Milling tool wear sample.
Tool blade image: 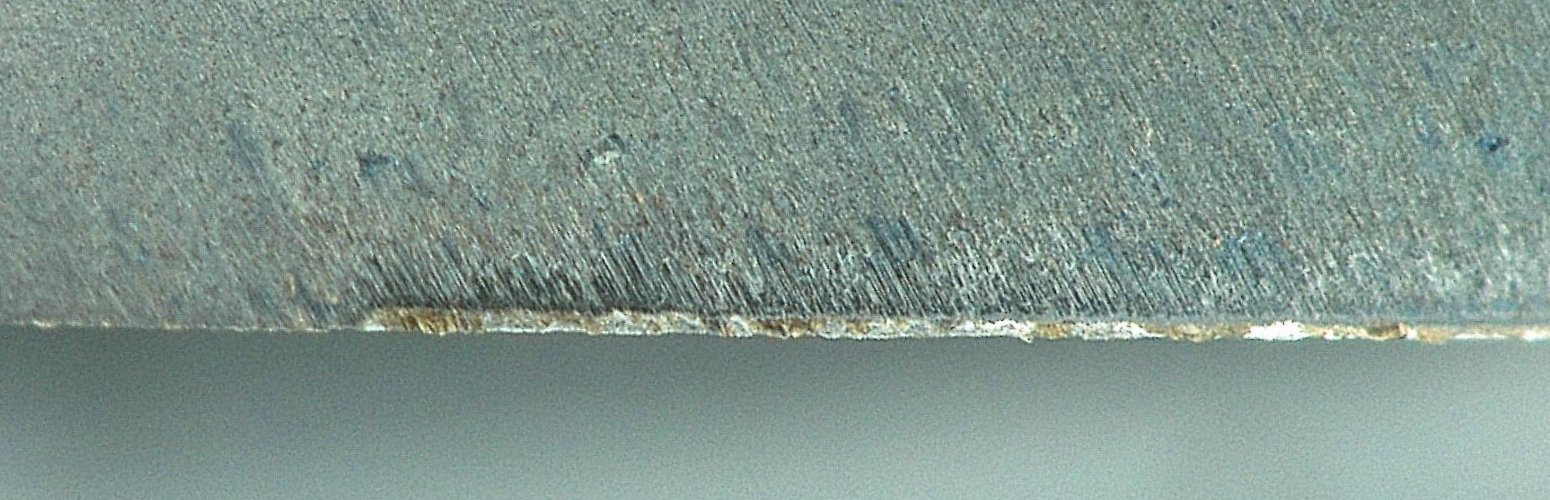
Chip image: 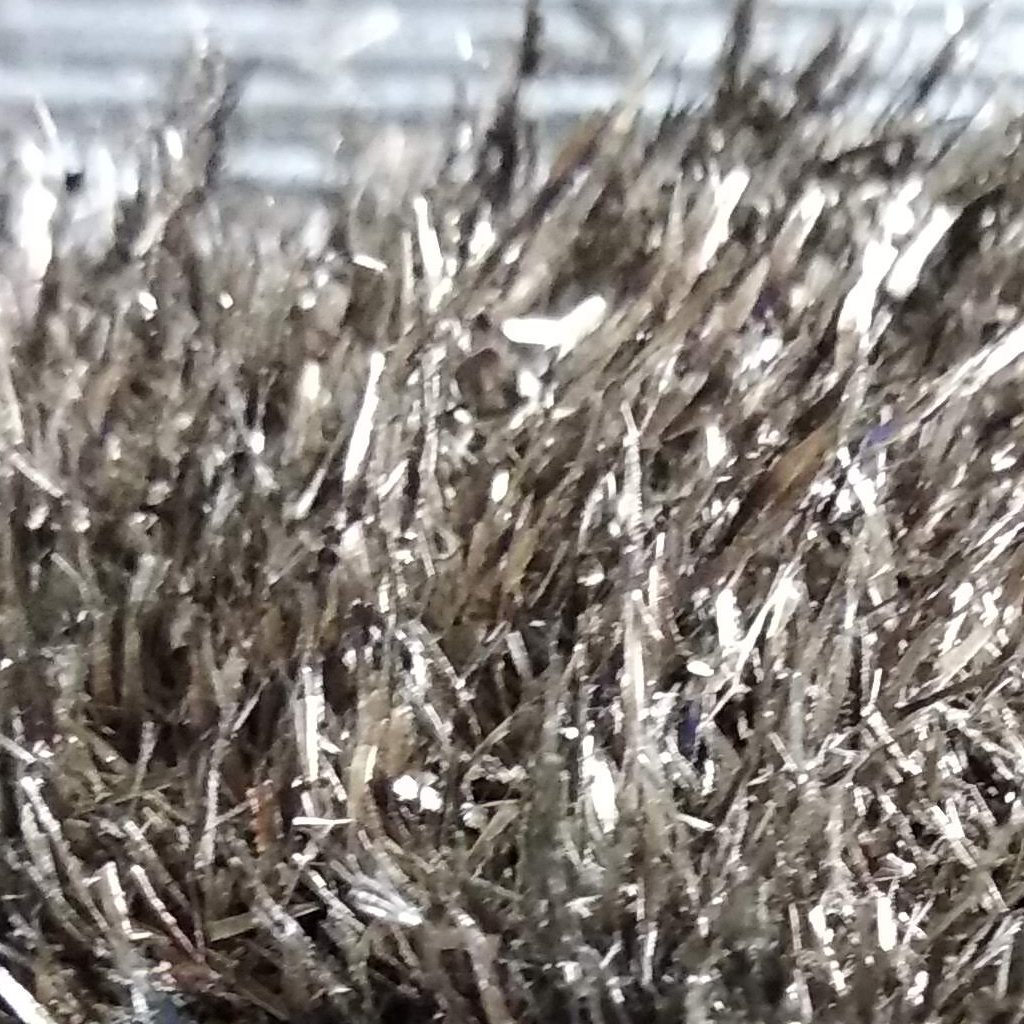
Workpiece image: 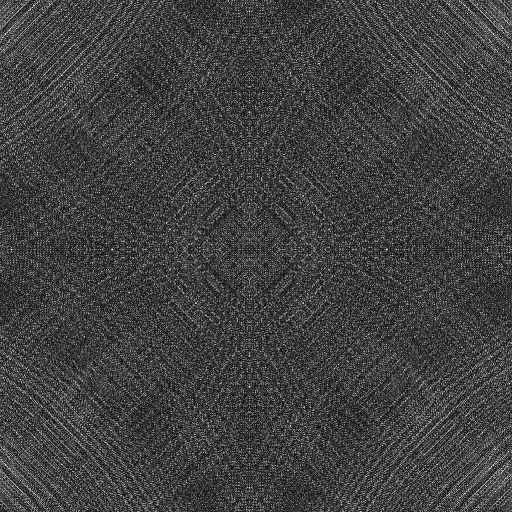
Tool wear state: sharp
Gaps: 0
Flank wear: 61.89
Overhang: 16
Force-signal Mel-spectrograms (X, Y, Z axes): 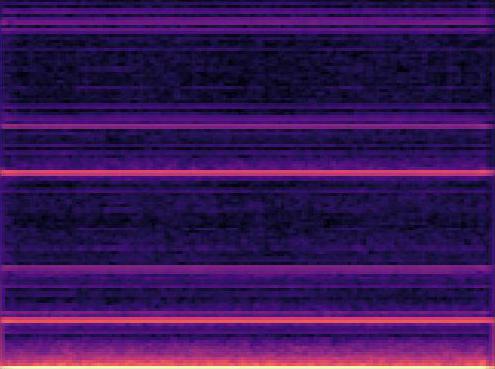 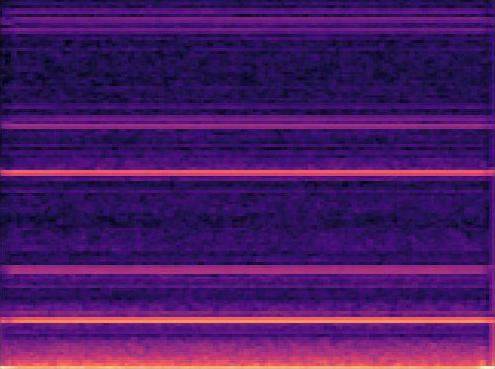 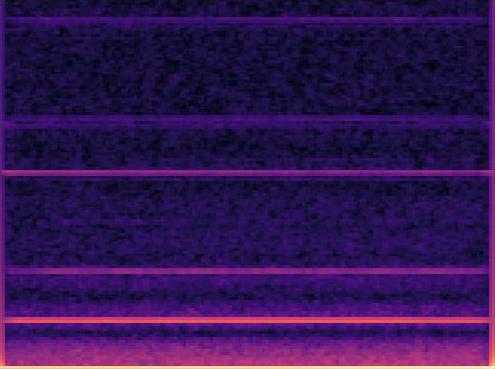
Force-signal scalograms (X, Y, Z axes): 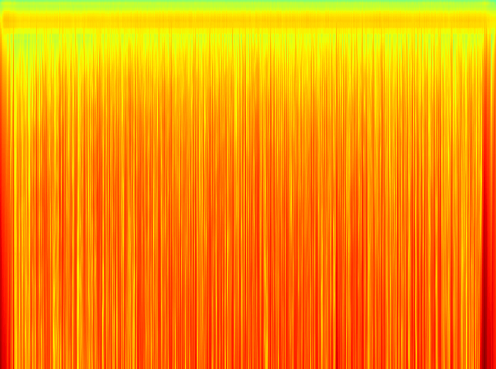 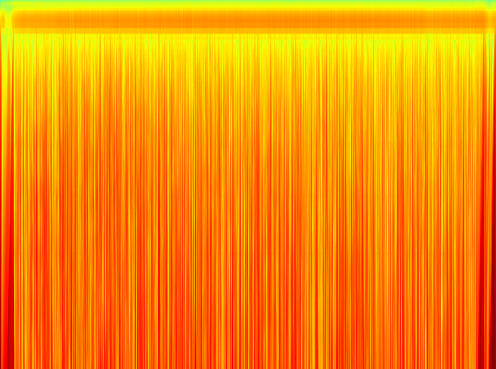 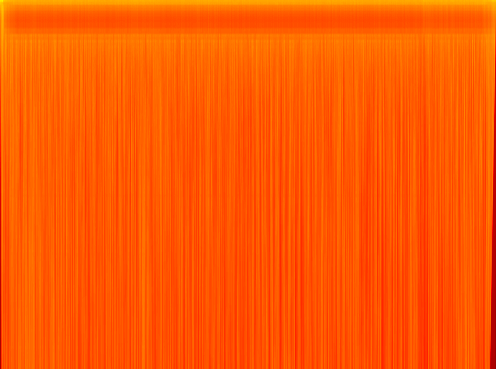
Force phase: initial_break_in_wear